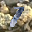
Label: 1